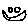
Label: smiley face